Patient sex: M
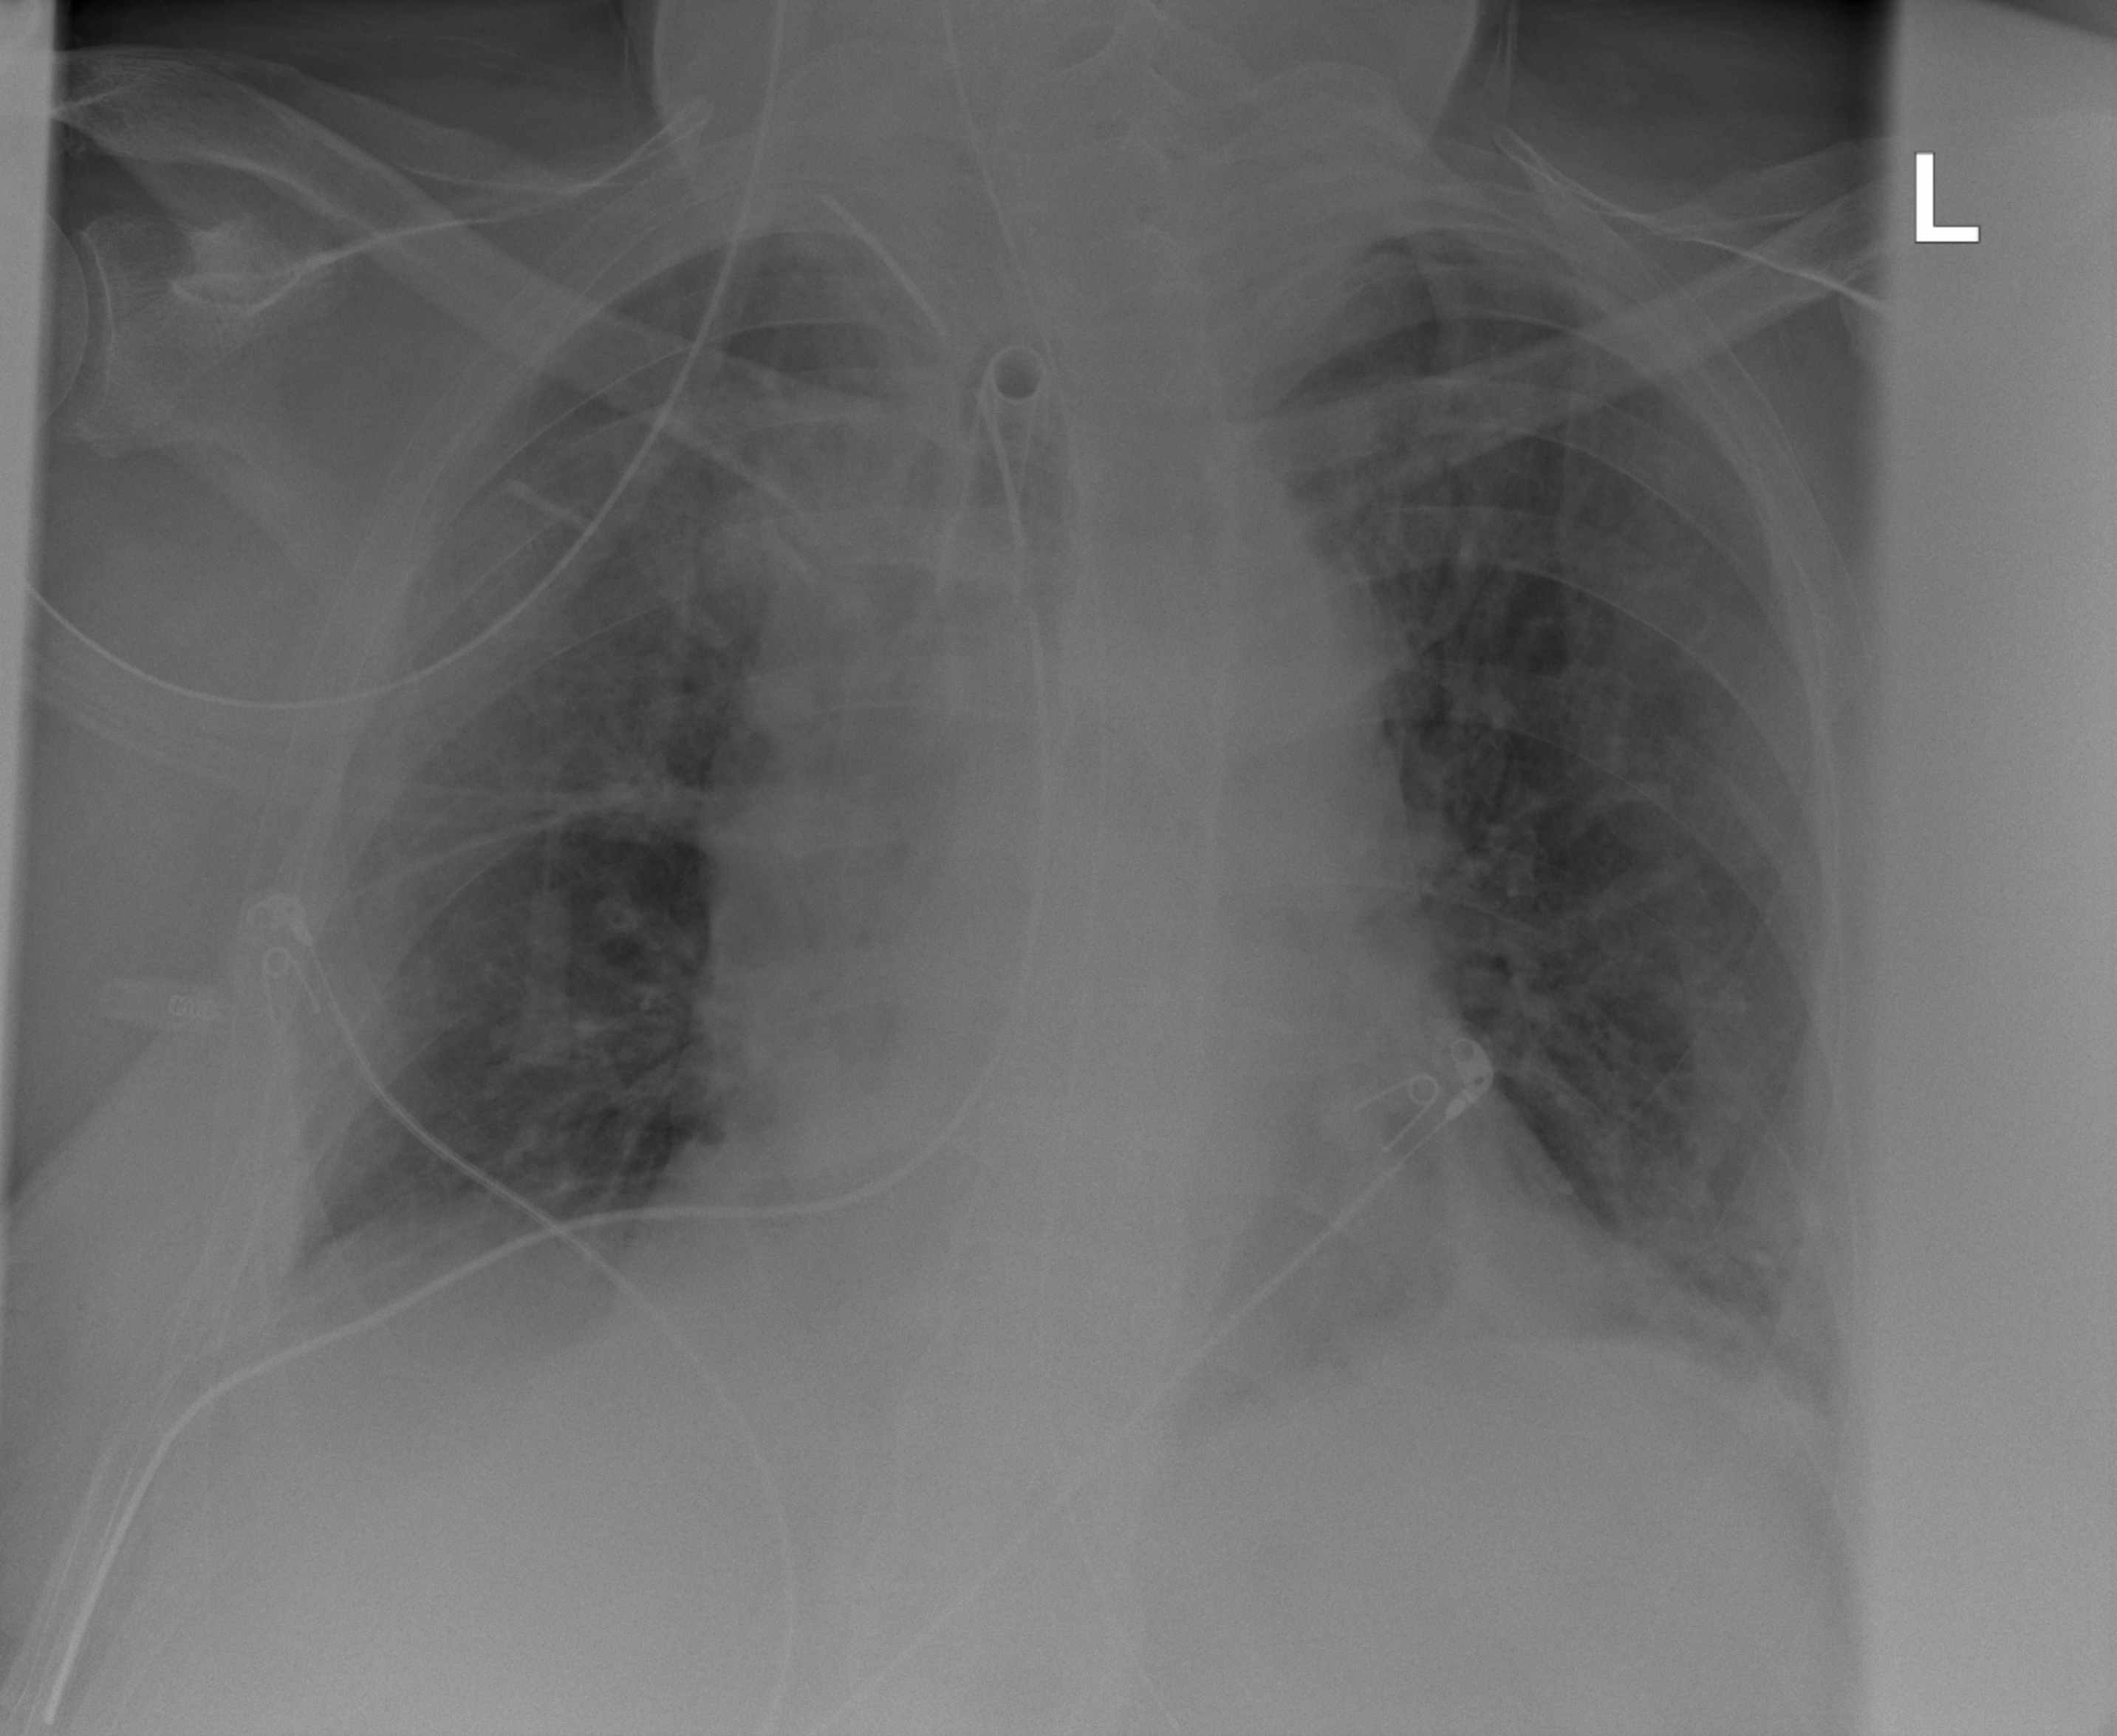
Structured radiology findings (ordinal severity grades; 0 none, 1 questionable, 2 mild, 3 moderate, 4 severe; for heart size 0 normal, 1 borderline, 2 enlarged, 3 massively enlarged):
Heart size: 0
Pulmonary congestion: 2
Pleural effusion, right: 2
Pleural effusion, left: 0
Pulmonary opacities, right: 2
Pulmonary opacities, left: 2
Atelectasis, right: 3
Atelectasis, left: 2